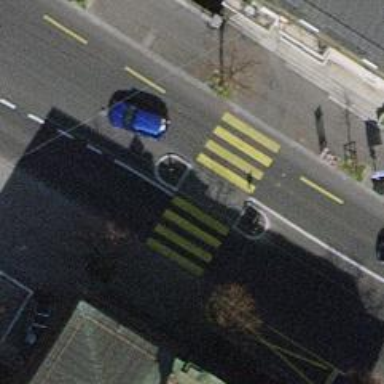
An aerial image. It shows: Uncontrolled zebra crossing with central island.